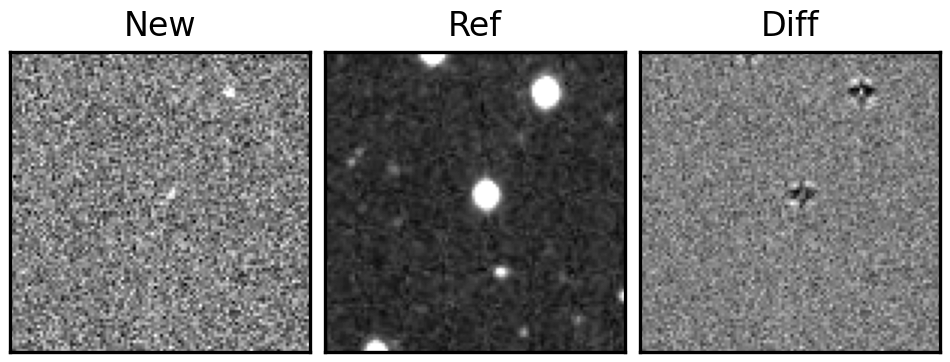
Label: bogus